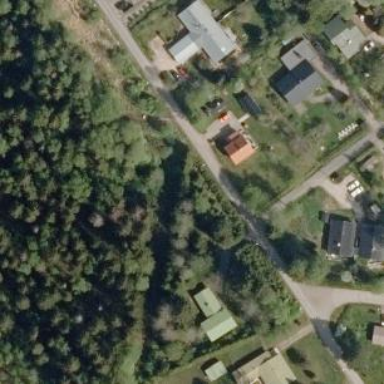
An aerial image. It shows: Residential road classified as connection route.